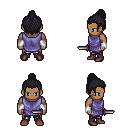
a pixel art fantasy rpg character, male body template, human, dark skin, chain tabard jacket, metal pants, raven short topknot hairstyle, white cloth bracers, maroon shoes, dagger, four views (front, back, left, right), 2x2 character sprite sheet, small pixel art, hard edges, no anti-aliasing